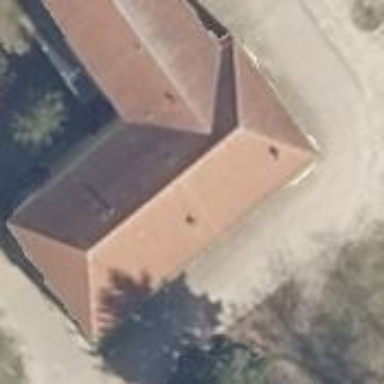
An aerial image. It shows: School building with nearby sports hall.